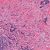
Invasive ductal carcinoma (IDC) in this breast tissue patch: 0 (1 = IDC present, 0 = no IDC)